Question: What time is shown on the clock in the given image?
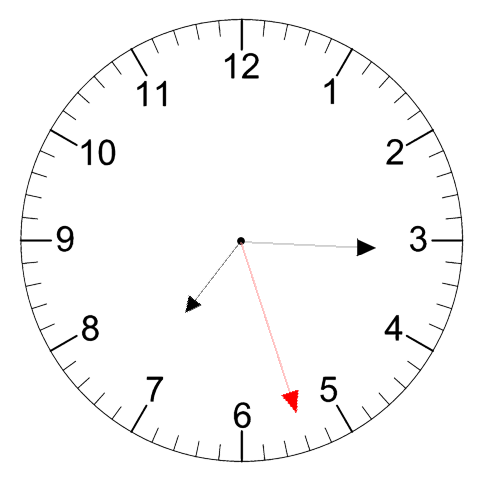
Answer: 07:15:27